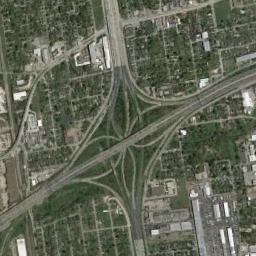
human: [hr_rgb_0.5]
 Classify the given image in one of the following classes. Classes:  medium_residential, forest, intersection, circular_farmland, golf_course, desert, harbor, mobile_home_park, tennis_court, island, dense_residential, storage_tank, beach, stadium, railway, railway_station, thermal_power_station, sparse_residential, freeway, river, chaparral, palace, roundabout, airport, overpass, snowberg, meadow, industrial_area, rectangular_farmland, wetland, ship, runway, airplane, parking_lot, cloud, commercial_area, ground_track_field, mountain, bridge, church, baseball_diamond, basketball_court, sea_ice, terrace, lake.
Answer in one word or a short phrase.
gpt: overpass